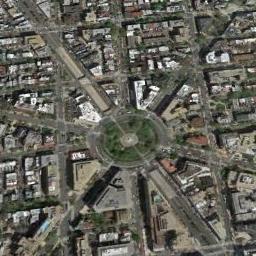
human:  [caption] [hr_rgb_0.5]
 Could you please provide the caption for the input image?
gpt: There are many buildings of different shapes and sizes around the roundabout .

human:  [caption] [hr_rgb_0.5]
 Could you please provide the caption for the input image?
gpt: The roundabout with some exits and entrances is surrounded by lots of buildings and a lawn is in the middle of the roundabout .

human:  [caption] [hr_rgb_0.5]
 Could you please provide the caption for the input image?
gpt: There are many bifurcation roads with many moving and waiting vehicles, And many neatly arranged tall buildings and some trees around the roundabout .

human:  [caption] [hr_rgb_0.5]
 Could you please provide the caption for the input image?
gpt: The roundabout is next to buildings and trees .

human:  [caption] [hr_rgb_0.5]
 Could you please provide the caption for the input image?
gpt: There are many buildings around the roundabout .